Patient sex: F
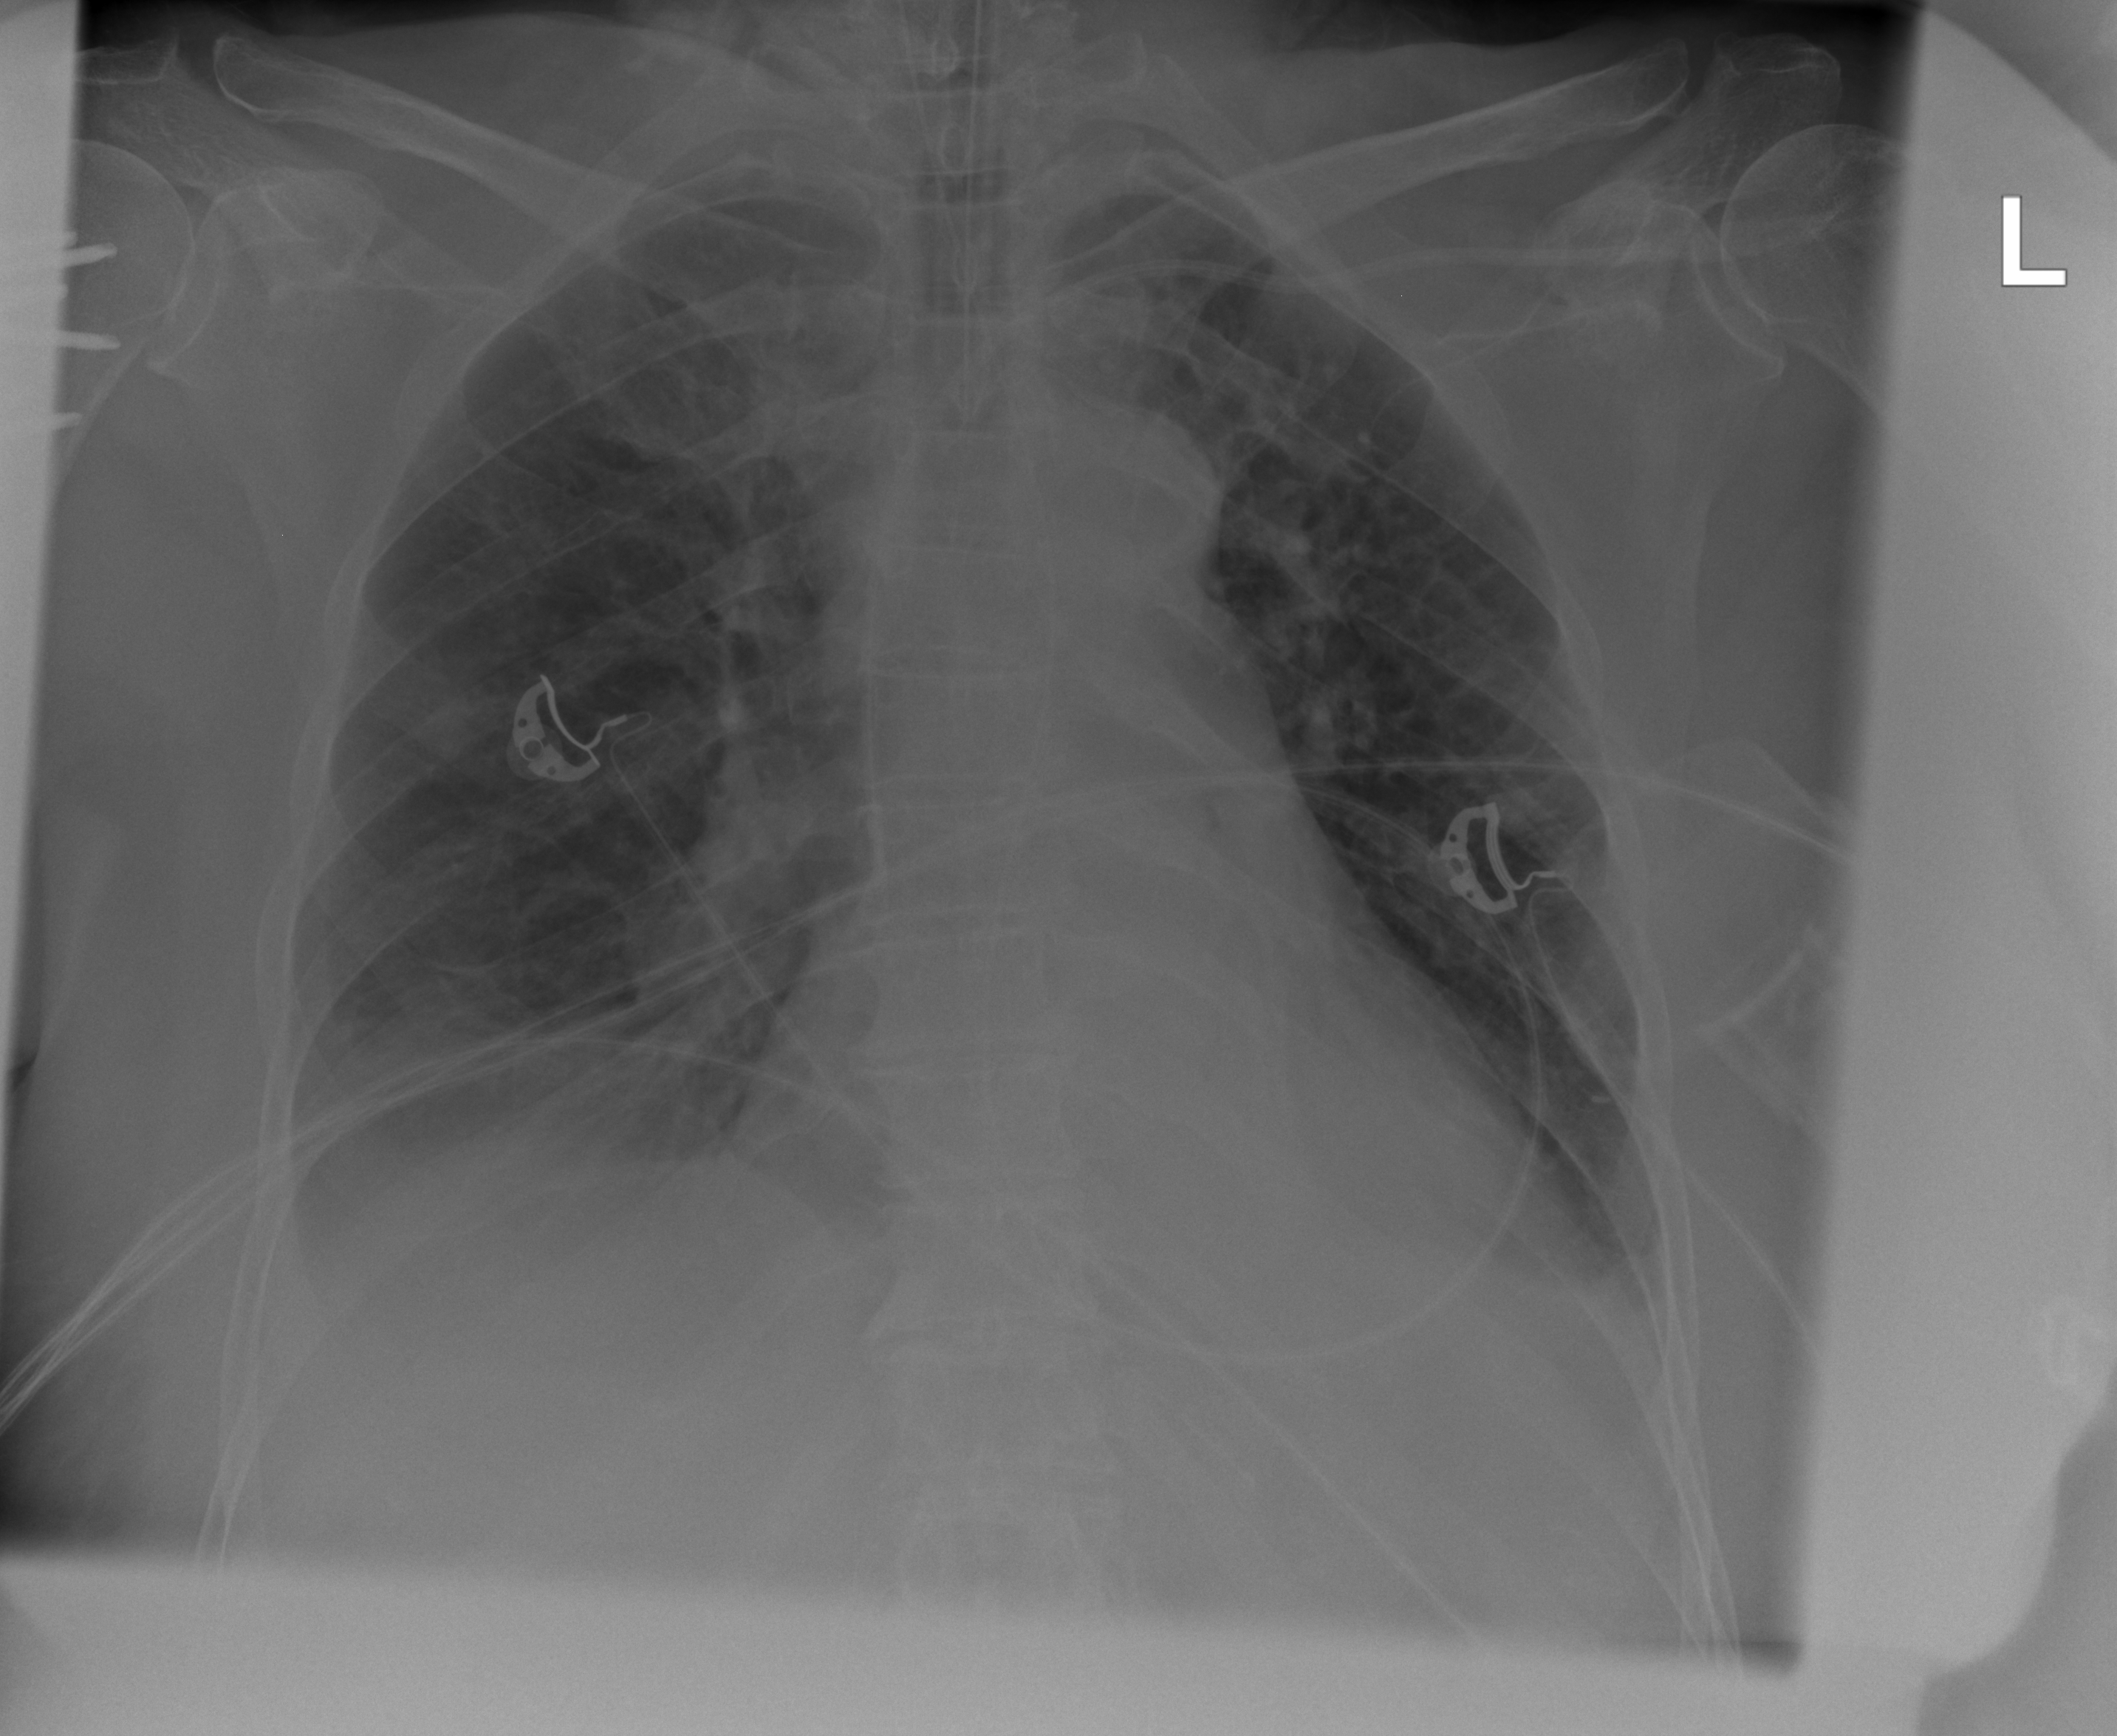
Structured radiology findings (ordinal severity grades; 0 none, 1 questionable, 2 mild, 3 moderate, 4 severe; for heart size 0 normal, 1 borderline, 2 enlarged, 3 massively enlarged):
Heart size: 1
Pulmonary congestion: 0
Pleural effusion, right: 2
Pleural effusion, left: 1
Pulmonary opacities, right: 2
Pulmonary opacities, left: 0
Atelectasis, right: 2
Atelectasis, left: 2